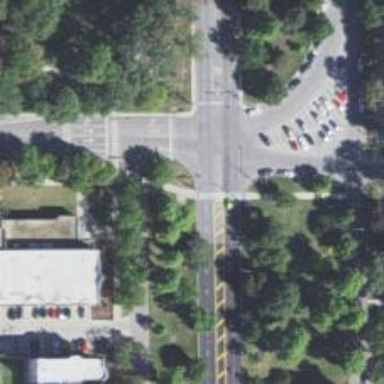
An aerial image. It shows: Footway with traffic island in the middle.